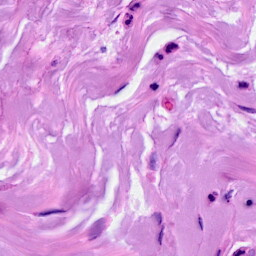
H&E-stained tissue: Breast